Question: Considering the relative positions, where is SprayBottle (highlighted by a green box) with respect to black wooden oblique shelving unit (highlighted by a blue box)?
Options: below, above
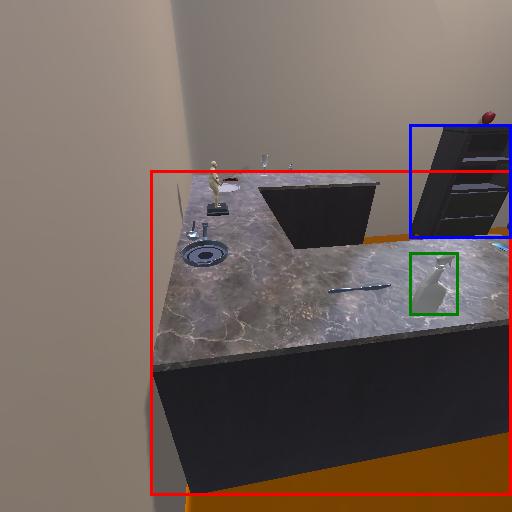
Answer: below